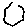
Label: hexagon